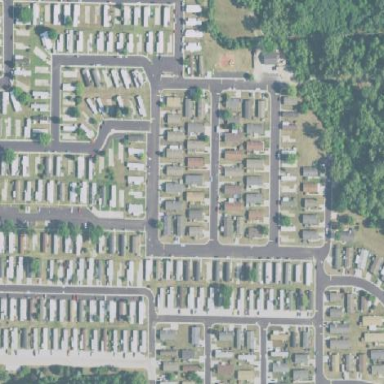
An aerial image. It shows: Residential area designated as trailer park.